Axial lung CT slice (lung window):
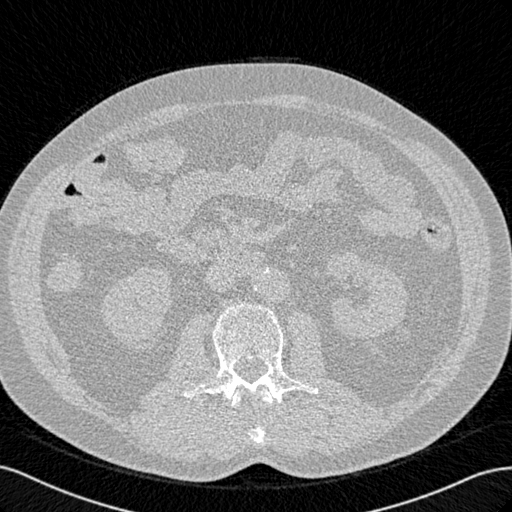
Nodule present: no